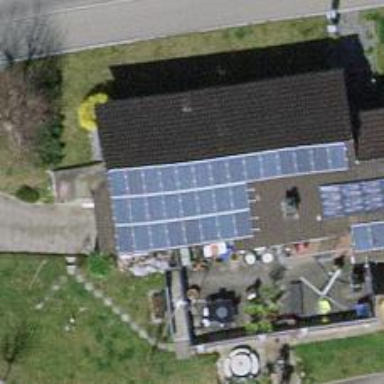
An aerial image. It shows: Solar power generator using photovoltaic panels.